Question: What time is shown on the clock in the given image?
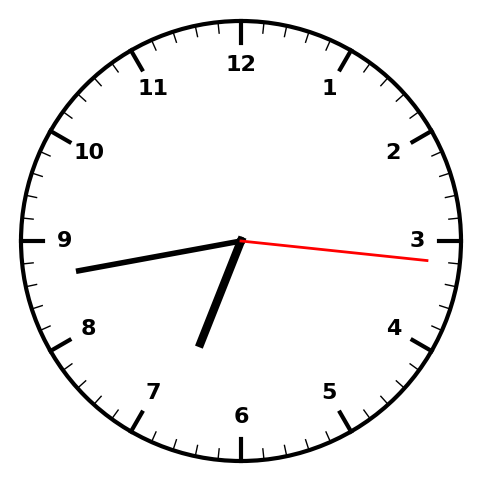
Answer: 06:43:16